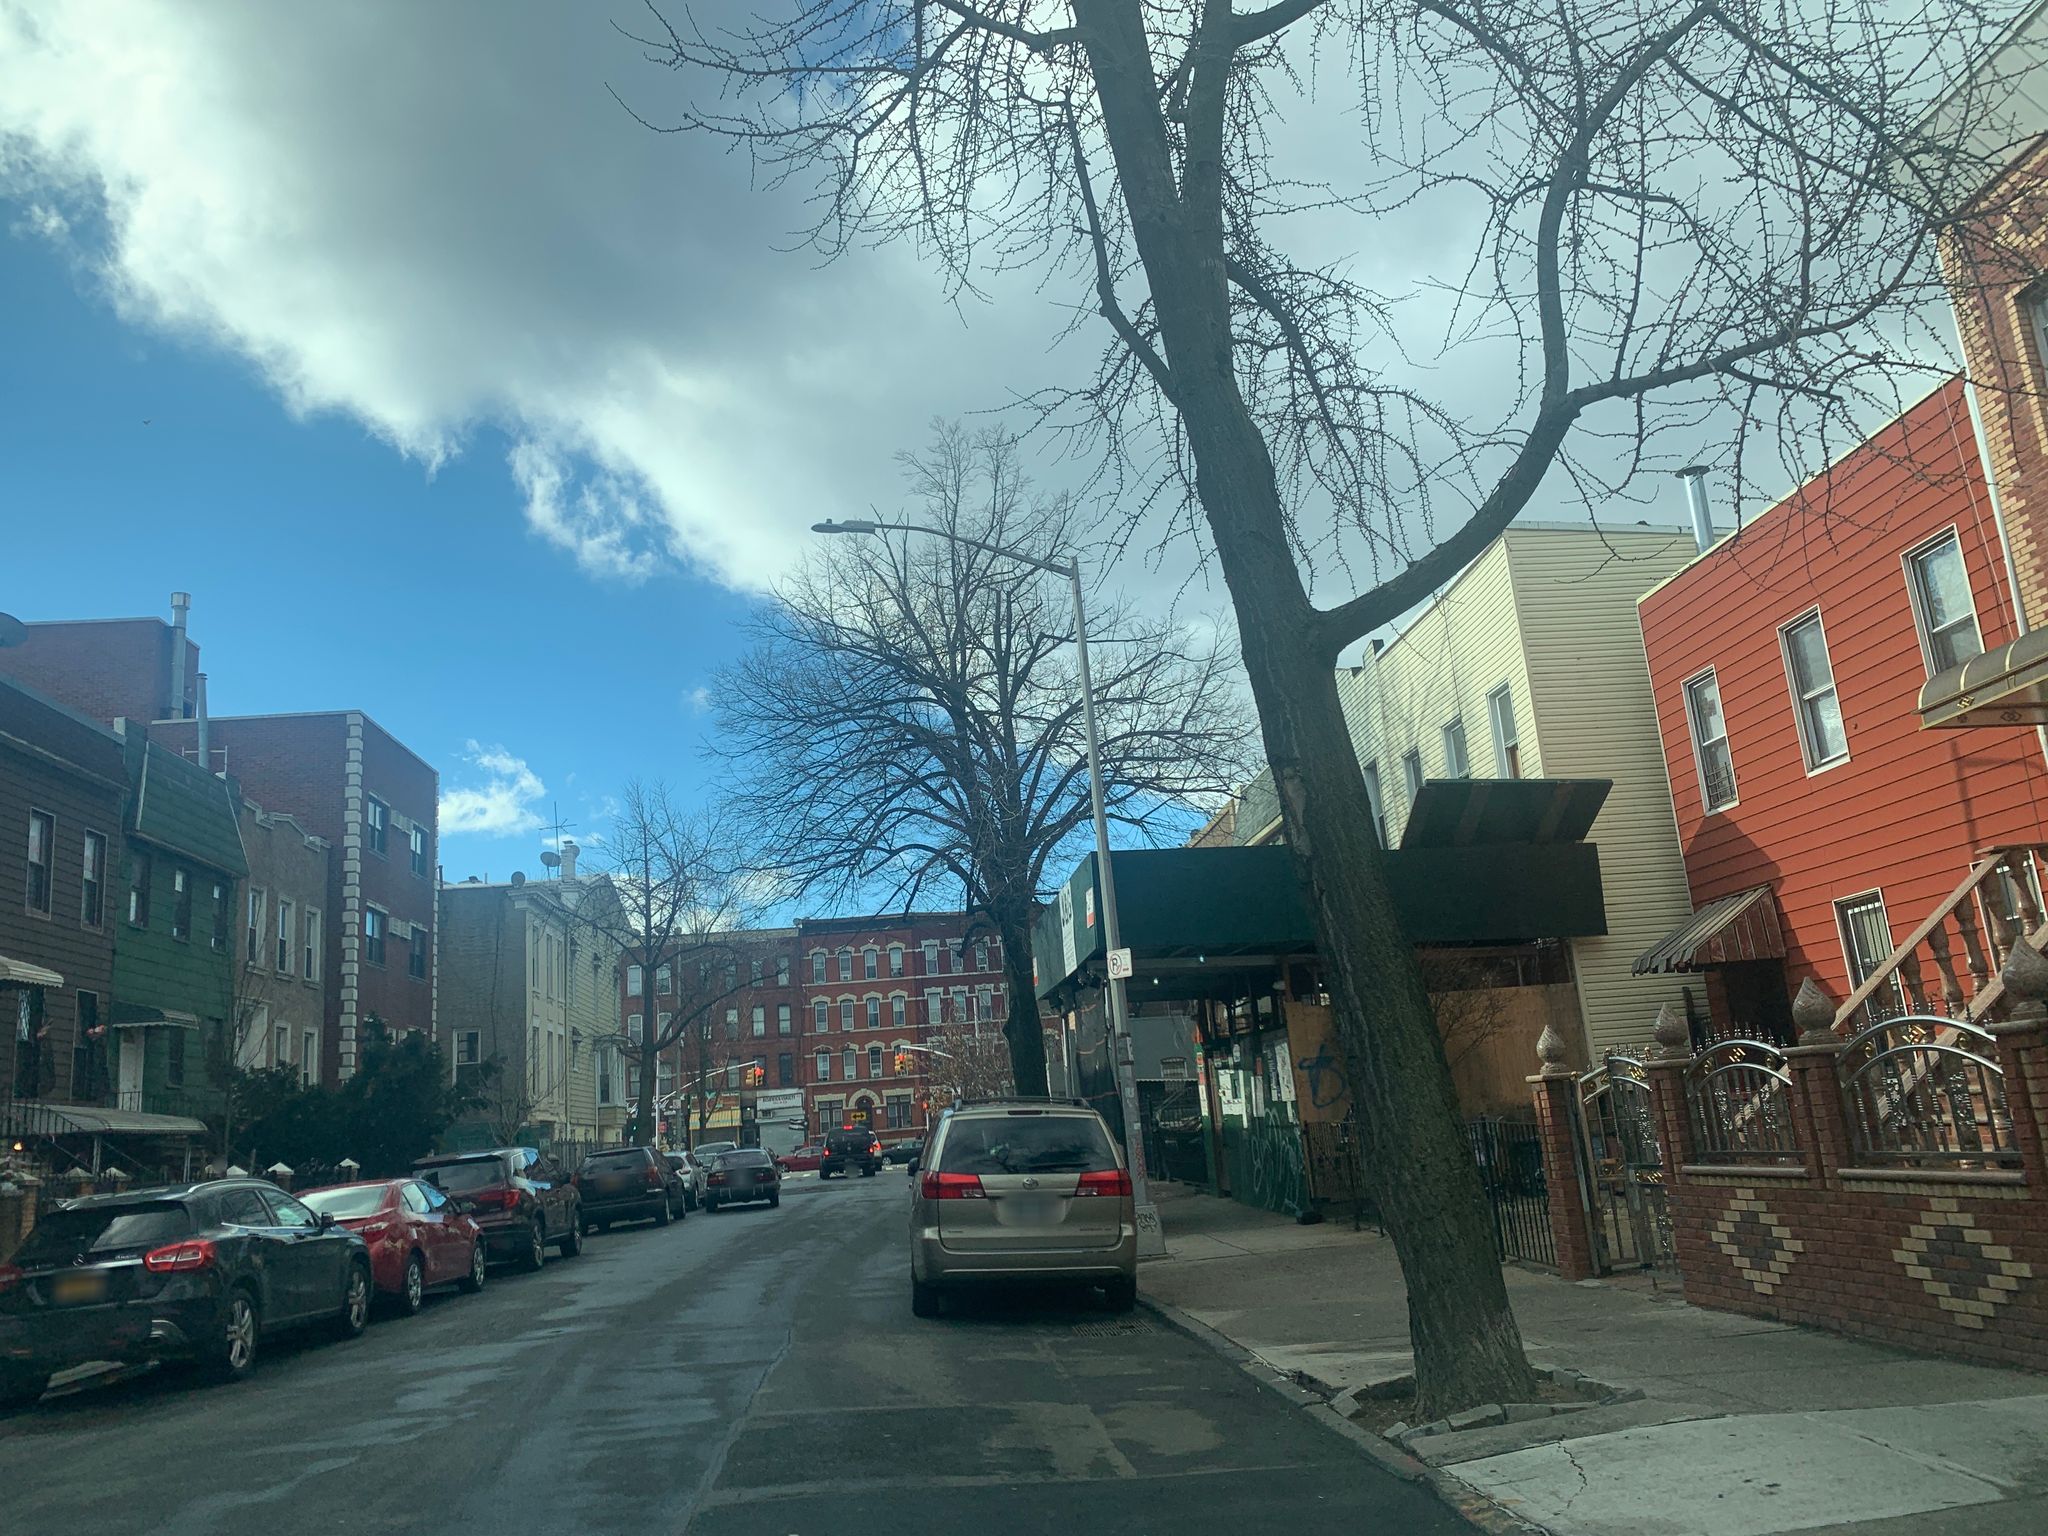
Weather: snowy
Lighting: day
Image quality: good
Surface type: walking surface
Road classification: residential
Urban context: urban centre
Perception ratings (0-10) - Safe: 5.51, Lively: 9.15, Beautiful: 6.92, Boring: 5.47, Depressing: 2.24, Wealthy: 4.86